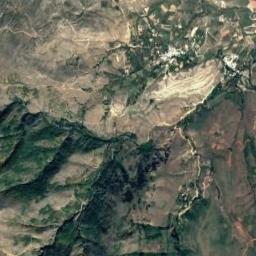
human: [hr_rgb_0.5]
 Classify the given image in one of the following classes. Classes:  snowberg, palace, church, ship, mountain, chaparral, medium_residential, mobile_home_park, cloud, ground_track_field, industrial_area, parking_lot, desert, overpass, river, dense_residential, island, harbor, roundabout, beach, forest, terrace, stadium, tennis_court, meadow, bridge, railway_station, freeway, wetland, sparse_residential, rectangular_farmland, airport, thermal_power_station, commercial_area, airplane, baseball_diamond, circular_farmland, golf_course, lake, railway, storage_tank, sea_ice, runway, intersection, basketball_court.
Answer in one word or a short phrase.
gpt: mountain